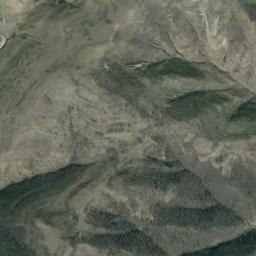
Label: mountain